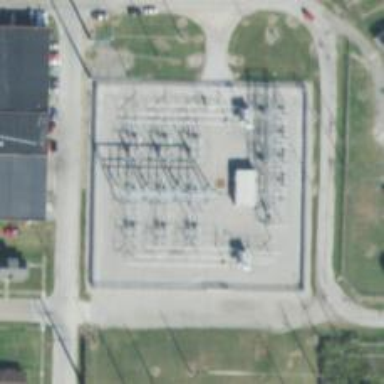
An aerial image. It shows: Switch used for power control.